Question: I am trying to post my location to an iCloud database. I keep getting an "Expected Declaration" error that I am trying to fix but am not sure what to do.
My code is as follows:
'''
CLGeocoder *geocoder = [CLGeocoder new]
[geocoder geocodeAddressString:artwork[kArtworkAddressKey] completionHandler:^(NSArray *placemark, NSError *error){
if (!error) {
if (placemark.count > 0) {
CLPlacemark *placement = placemark[0]
artworkRecord[kArtworkLocationKey] = placement.location
}
} else {
// insert error handling here
}
// Save the record to the database
}]
'''
I am a novice, so please forgive if this is a simple question.

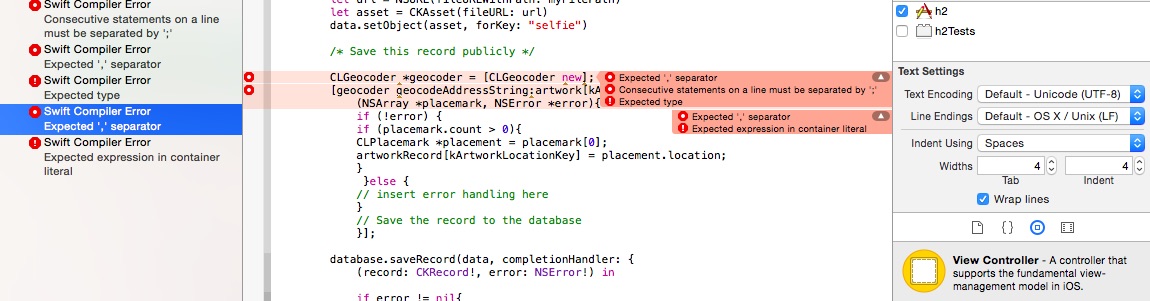
Answer: The problem is that you have put Objective-C into a Swift file. You can translate it like this...
Objective-C
'''
CLGeocoder *geocoder = [CLGeocoder new]
[geocoder geocodeAddressString:artwork[kArtworkAddressKey] completionHandler:^(NSArray *placemark, NSError *error){
if (!error) {
if (placemark.count > 0) {
CLPlacemark *placement = placemark[0]
artworkRecord[kArtworkLocationKey] = placement.location
}
} else {
// insert error handling here
}
// Save the record to the database
}]
'''
Swift...
'''
let geocode = CLGeocoder()
geocoder.geocodeAddressString(artwork[kArtworkAddressKey]) {
placemark, error in
if error {
// handle error
} else {
if let placement = placemark[0] {
self.artworkRecord[kArtWorkLocationKey] = placement.location
}
}
}
'''
Something like that anyway.